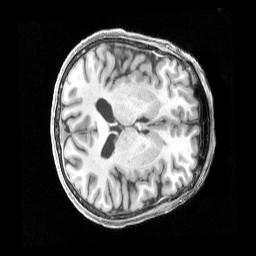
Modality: T1w
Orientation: axial
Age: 68
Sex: female
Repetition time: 2.4 s
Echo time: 0.00222 s